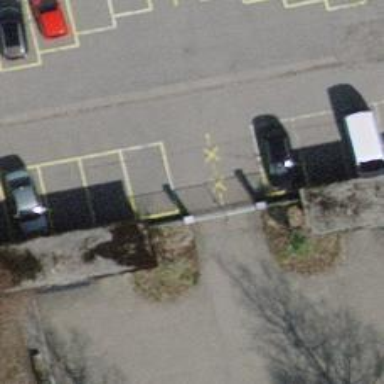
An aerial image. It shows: Gate.